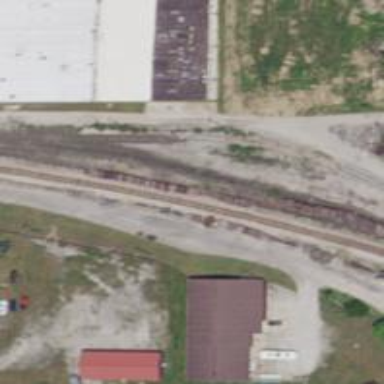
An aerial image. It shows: Railway siding for service.